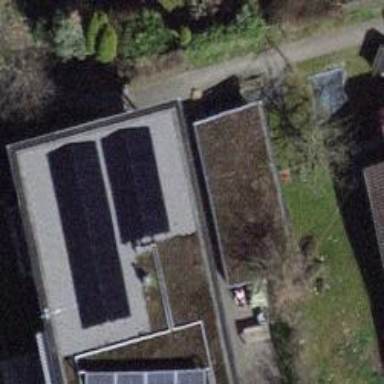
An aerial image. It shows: Solar power generator.